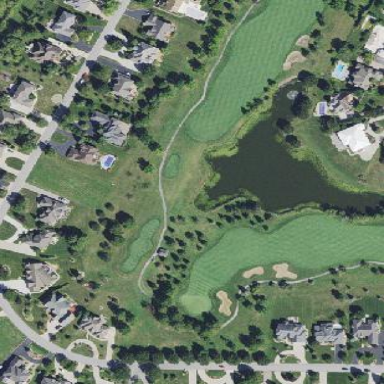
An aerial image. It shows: Scenic view of water hazard on golf course. The natural water feature adds beauty to the landscape.